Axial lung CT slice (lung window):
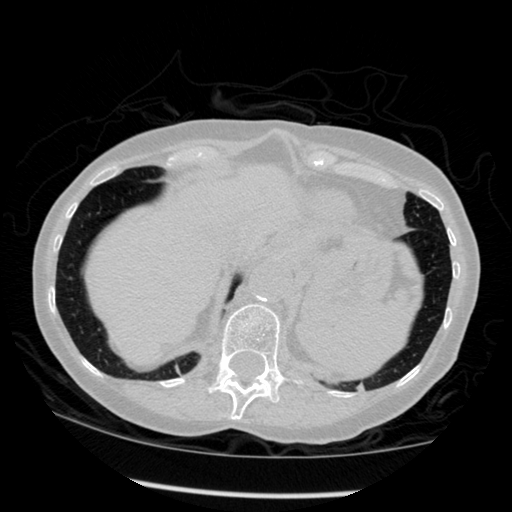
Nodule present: no